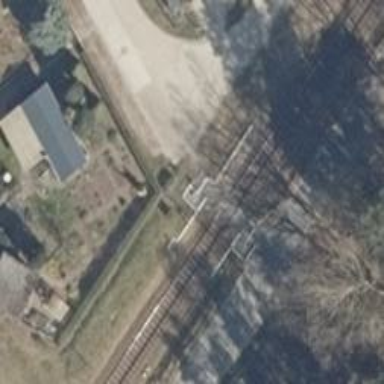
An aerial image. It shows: Railway crossing with chicane.